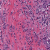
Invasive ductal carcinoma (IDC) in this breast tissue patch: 1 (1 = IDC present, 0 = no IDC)